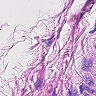
Metastatic tissue present: no